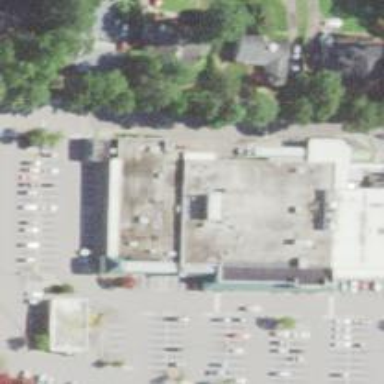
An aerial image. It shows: Supermarket.